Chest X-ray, PA view. Patient: 48 years old, sex F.
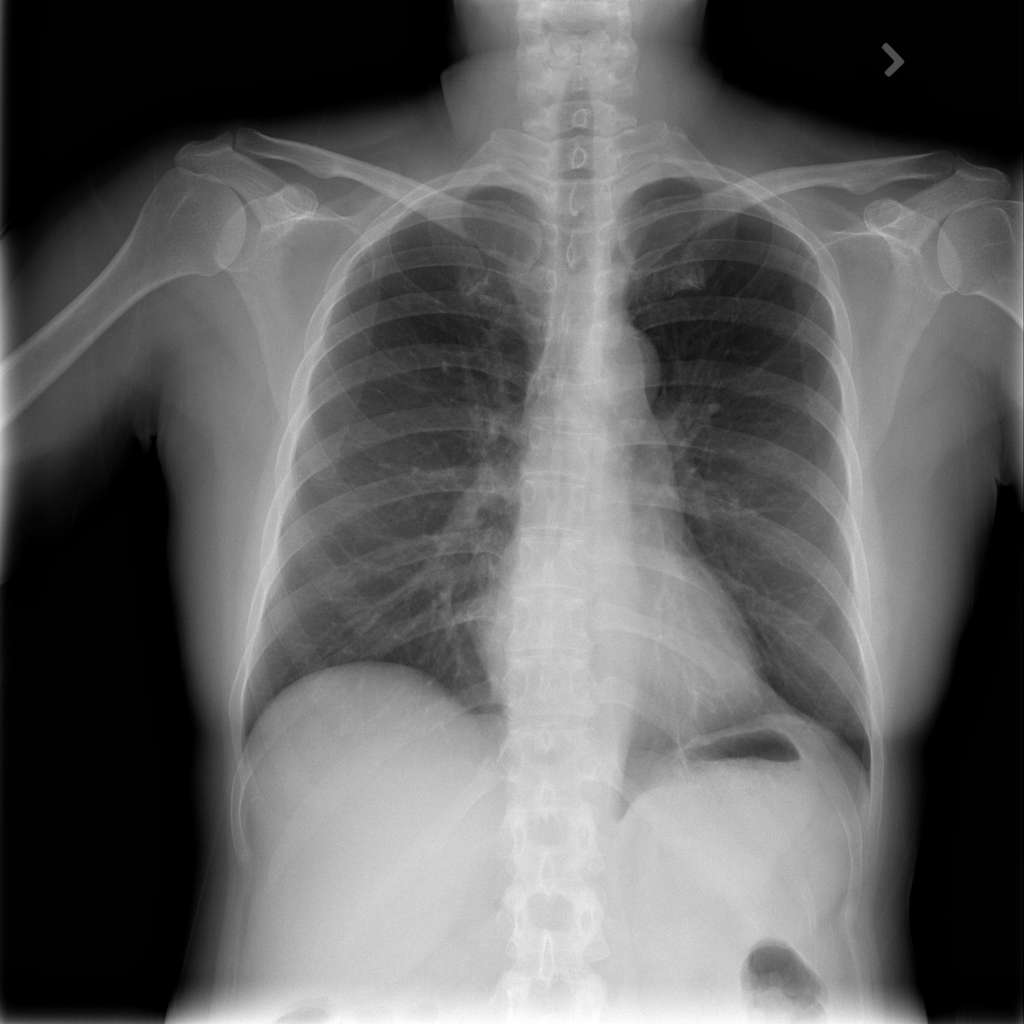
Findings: Infiltration